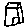
Label: house